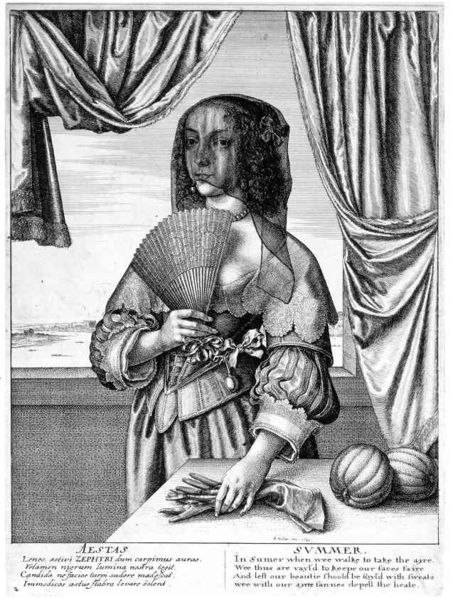
Titel: Sommer
Künstler: Wenzel Hollar
Standort: Karlsruhe
Institution: Staatliche Kunsthalle Karlsruhe
Schlagwörter: hand, meer, schatten, wasser, weiß, bäume, fluss, landschaft, mädchen, see, stadt, fenster, finger, frau, frisur, grau, haar, handschuh, handschuhe, hut, kleid, mund, nase, schmuck, schwarz, tisch, zeichnung, ausblick, blick, dame, gürtel, schleier, fächer, schleife, augen, falten, gesicht, kleidung, spitze, trauer, ärmel, bild, hände, portrait, porträt, signatur, vorhang, insel, gewand, haare, kostüm, stoff, locken, perlen, poträt, renaissance, schön, frucht, kürbis, adelige, aussicht, taille, schrift, sommer, perspektive, kette, grafik, haarband, balcony, curtain, curtains, hands, white, window, belt, black, dark, dress, face, female, gray, grey, hair, interior, lady, nose, old, table, vorhänge, woman, flowers, looking, picture, print, edel, perlenkette, halskette, melone, buch, spanisch, balustrade, druck, druckgraphik, radierung, stich, lockig, seite, text, woodcut, allegorie, fräulein, buchseite, tracht, amulett, glove, classical, fruit, sky, mittelalter, gedicht, durchsichtig, girl, head, landscape, nature, sea, water, young, summer, baroque, drapes, eyes, spain, spanish, ballustrade, patrizier, river, loggia, view, kamee, kürbisse, melonen, drawing, paper, kupferstich, black and white, bodice, frame, verdeckt, verschleiert, chin, mouth, scarf, etching, line, allegory, curls, necklace, bildunterschrift, seascape, wind, drape, drapery, human, cheeks, ink, front, engraving, england, english, neuzeit, fingers, book, mourning, beautiful, pearl, pearls, eyebrows, range, gloves, auschnitt, fog, rich, hatching, open, standing, kete, maiden, description, latin, left, vorhanh, veil, sleeves, kostümkunde, corset, fruits, fan, emblem, whie, holzschnitt, and, the, da vinci, portr#t, curly hair, aestas, brows, curly, melon, pumpkin, curatin, etch, boobs, tits, t, woodblock, gourd, neklace, beautie, squash, jewels, necklet, vegetable, be, sexual, printmaking, suggestive, courtain, seasons, curtian, to, in, middleage, will, with, pirtrait, glives, draperie, poetru, are, fruit', asstas, svmmer, fqn, take, pumpkins, finery, womand, perl, perls, melons, watermelon, cortains, voluptuous, low cut, schleer, vail, veiled, vale, zephyry, zephyr, sumer, when, wee, walks, thus, vayld, keepe, our, facse, should, depell, heale, alstas, ladz, avorhang, single subject